Question: i have an oData controller sending me count of total entities which i am trying to read in javascript i.e. an angular app. The odata.count property is visible with a proper value but i keep on getting error. please refer to the attached image.

when i try to read
'''
countResponse.odata.count
'''
i get this error that cannot read property count of undefined.
please guide
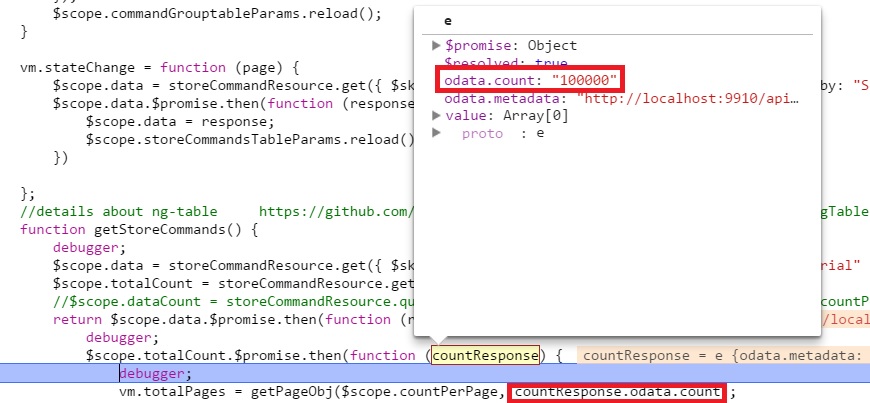
Answer: The reason is that you have a property name with a dot. Your code is trying to access an object on 'countResponse' called 'odata' and then 'odata''s 'count'.
Either change whatever code sets up this property to not use periods or change the syntax to be 'countResponse["odata.count"]'.